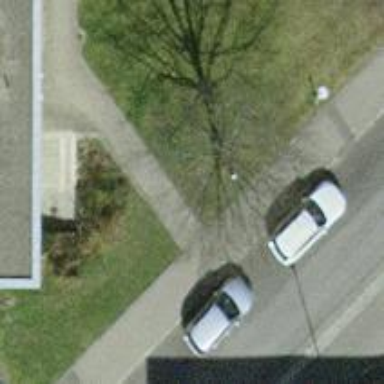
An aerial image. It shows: Asphalt parking lane.